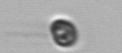
Label: flagellate